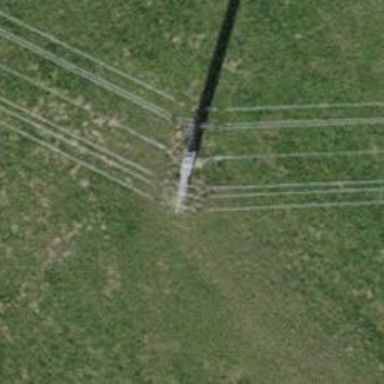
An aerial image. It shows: Power tower.